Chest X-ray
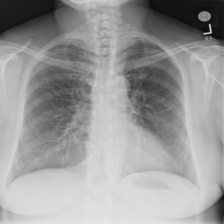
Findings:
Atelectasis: negative
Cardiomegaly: negative
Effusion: negative
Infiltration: negative
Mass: negative
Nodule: negative
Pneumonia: negative
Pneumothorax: negative
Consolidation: negative
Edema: negative
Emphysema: negative
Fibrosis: negative
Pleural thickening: negative
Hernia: negative